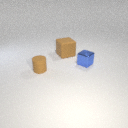
small blue metal cube in front of large brown rubber cube